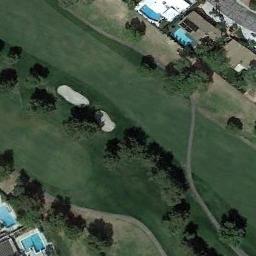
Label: golf_course